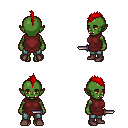
a pixel art fantasy rpg character, female body template, orc, green skin, maroon tunic, teal pants, red mohawk hairstyle, maroon shoes, dagger, four views (front, back, left, right), 2x2 character sprite sheet, small pixel art, hard edges, no anti-aliasing